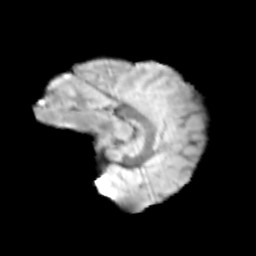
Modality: T2w
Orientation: sagittal
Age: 11
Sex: female
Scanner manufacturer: siemens
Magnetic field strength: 3 T
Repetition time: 3.8 s
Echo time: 0.07 s